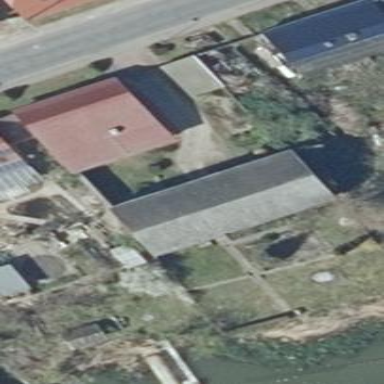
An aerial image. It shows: Building with gabled roof oriented along its structure. The roof is colored grey.